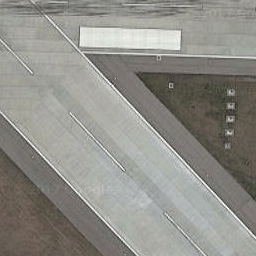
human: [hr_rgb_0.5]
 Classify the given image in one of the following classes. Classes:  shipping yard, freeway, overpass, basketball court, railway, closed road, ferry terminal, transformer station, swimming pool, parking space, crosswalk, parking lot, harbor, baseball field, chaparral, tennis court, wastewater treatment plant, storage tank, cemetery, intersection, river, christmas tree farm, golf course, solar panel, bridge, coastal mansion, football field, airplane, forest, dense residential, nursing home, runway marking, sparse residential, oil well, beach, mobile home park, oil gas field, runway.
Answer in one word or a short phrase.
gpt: runway